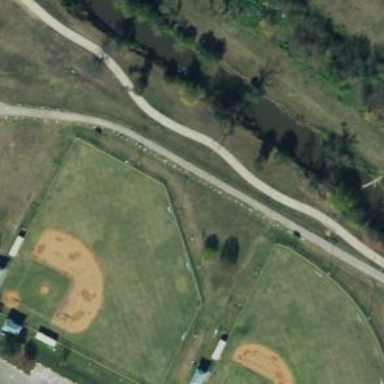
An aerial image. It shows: Baseball pitch for leisure land activities.